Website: lowes
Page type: cart
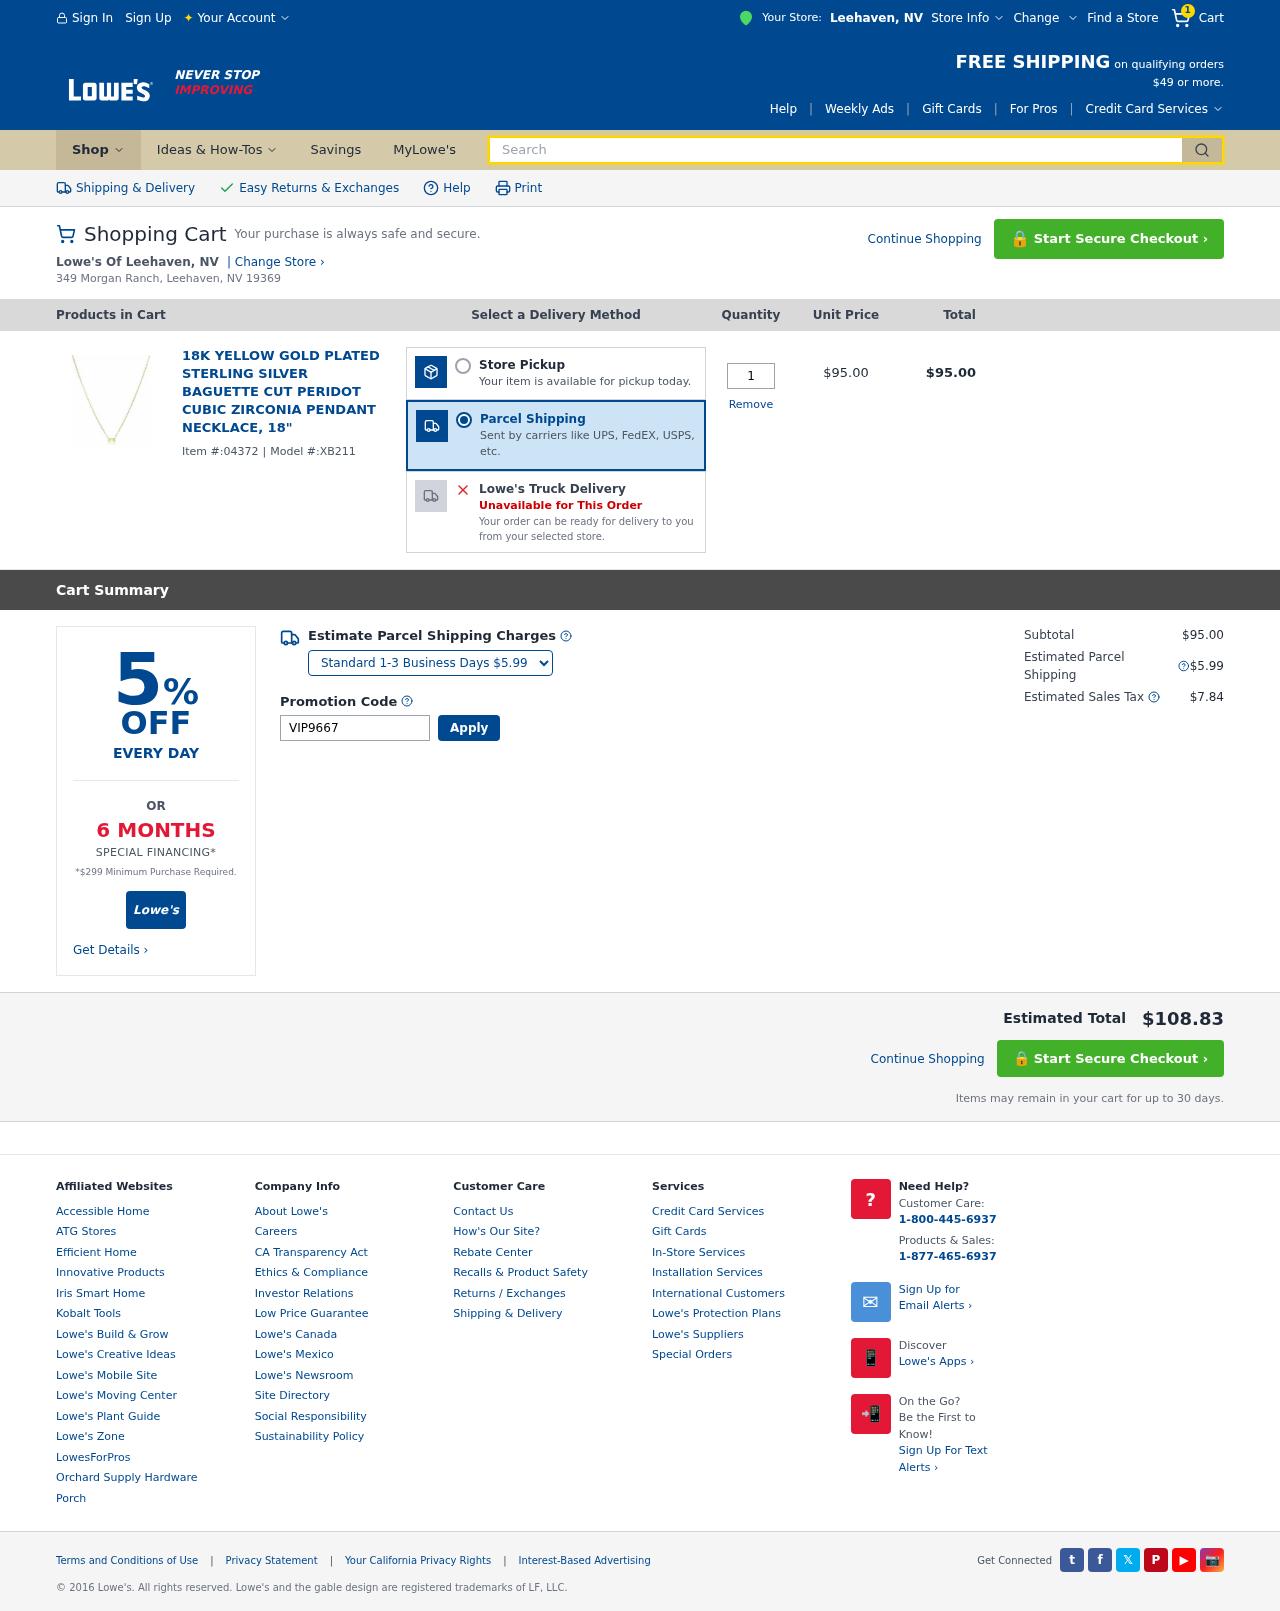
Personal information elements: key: PII_CITY
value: Leehaven
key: PII_STATE_ABBR
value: NV
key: PII_STREET
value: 349 Morgan Ranch
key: PII_CITY_STATE_ZIP
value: Leehaven, NV 19369
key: PII_PROMO_CODE
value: VIP9667
Product elements: key: PRODUCT1_NAME
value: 18K Yellow Gold Plated Sterling Silver Baguette Cut Peridot Cubic Zirconia Pendant Necklace, 18"
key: PRODUCT1_PRICE
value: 95
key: PRODUCT1_QUANTITY
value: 1
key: PRODUCT1_ITEM_ID
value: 04372
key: PRODUCT1_MODEL_ID
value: XB211
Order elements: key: ORDER_NUM_ITEMS
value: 1
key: ORDER_ITEM_TOTAL
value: $95.00
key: ORDER_SUBTOTAL
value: $95.00
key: ORDER_SHIPPING_COST
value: $5.99
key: ORDER_TAX
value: $7.84
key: ORDER_TOTAL
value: $108.83
Search elements: key: HEADER_SEARCH
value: Search